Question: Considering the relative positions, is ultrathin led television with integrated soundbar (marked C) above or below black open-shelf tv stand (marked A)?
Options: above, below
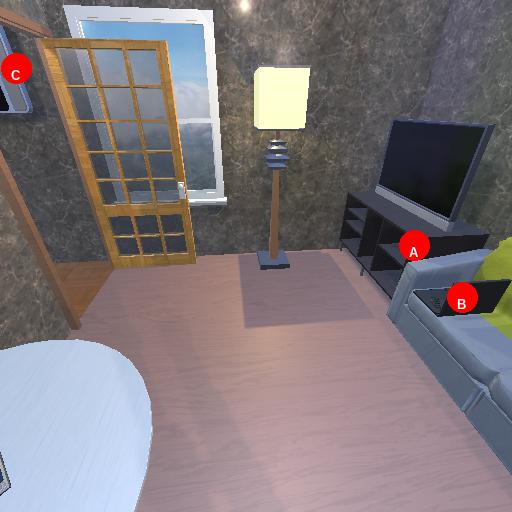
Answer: above